Question: I am following <URL> and try to run the app on the phone, I get the following error
Here's the error message in case it is not visible in the image:
'Command /Applications/Xcode.app/Contents/Developer/Toolchains/XcodeDefault.xctoolchain/usr/bin/swift-stdlib-tool failed with exit code 1'
What am I doing wrong? I am using iPhone 5C for this.

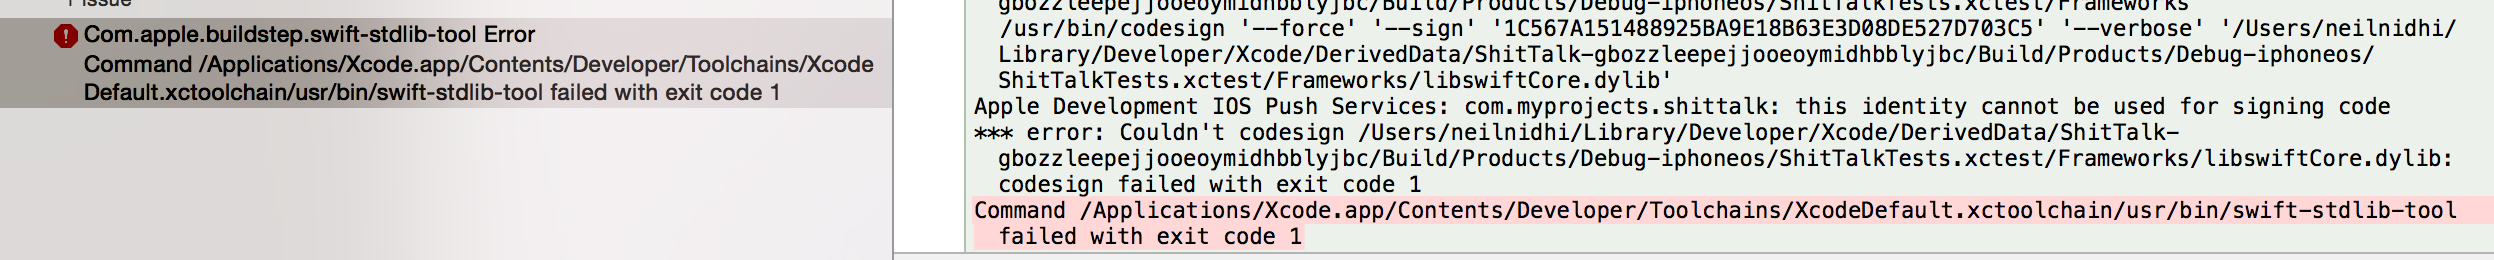
Answer: hate to answer my own question but this issue is resolved now. I restarted the project completely and followed all the steps again, no issue anymore.